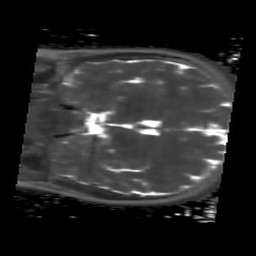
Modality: T2map
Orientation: coronal
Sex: male
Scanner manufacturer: siemens
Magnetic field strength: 3 T
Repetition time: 4 s